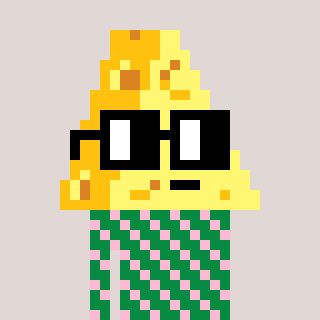
a pixel art character with square black glasses, a cheese-shaped head and a green-colored body on a warm background